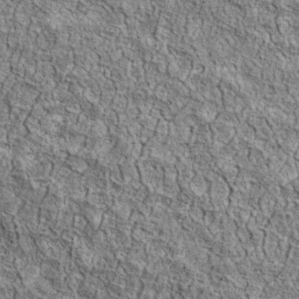
Label: non_frost